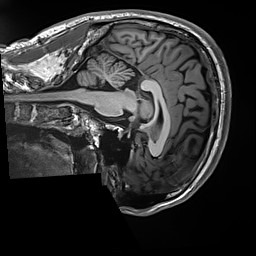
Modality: T1w
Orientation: sagittal
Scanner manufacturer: siemens
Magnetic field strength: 3 T
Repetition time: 2.5 s
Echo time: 0.00299 s